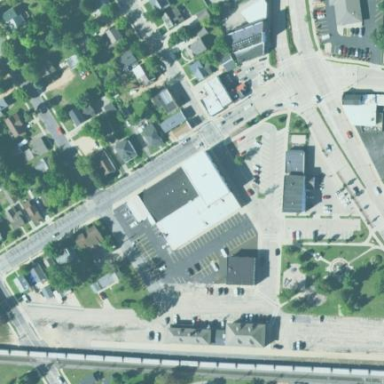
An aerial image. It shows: Building that houses bowling alley.